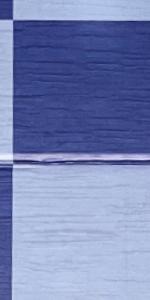
Label: Empty